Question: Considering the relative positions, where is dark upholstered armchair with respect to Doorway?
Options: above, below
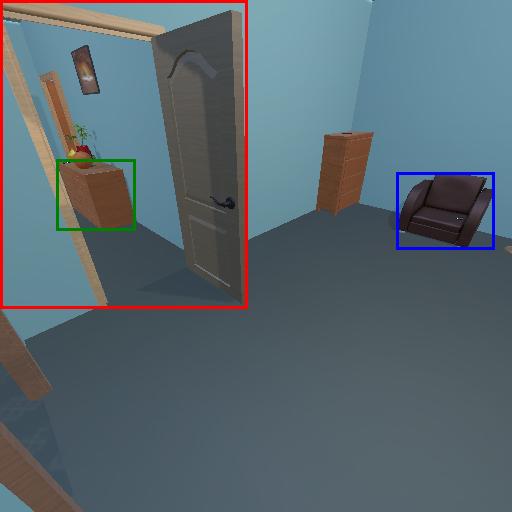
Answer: above